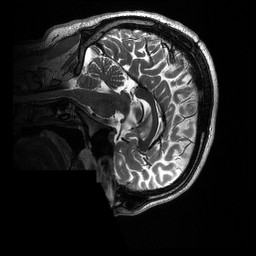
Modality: T2w
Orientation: sagittal
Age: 25
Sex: male